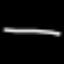
Label: line